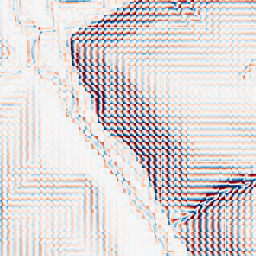
Category: wavelet
Decomposition family: wavelet_biorthogonal
Decomposition parameters: wavelet: bior1.3
level: 3
Upsampling method: nearest
Upsampling parameters: scale: 4
Upsampling scale: 4